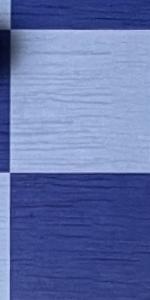
Label: Empty